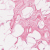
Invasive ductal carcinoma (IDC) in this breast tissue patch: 0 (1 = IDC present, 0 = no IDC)